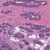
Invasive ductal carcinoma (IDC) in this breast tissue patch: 1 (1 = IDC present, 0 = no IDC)